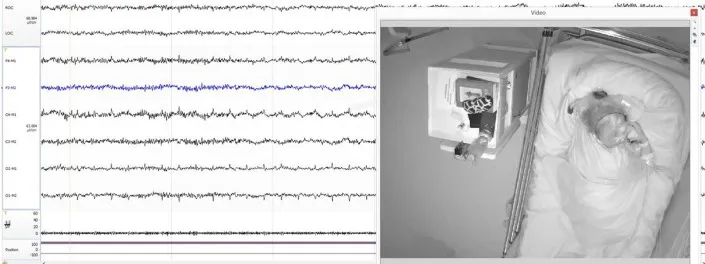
The patient during the N1 sleep stage holding an apple in her mouth.
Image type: electrography (eeg)